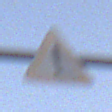
Verkehrszeichen: Gefahrenstelle
Umgebung: Outdoor, RoadRail
Tageszeit: SunriseSunset
Wetter: PartlyCloudy
Licht: Natural
Jahreszeit: NotSpecified
Kontrast: LowContrast